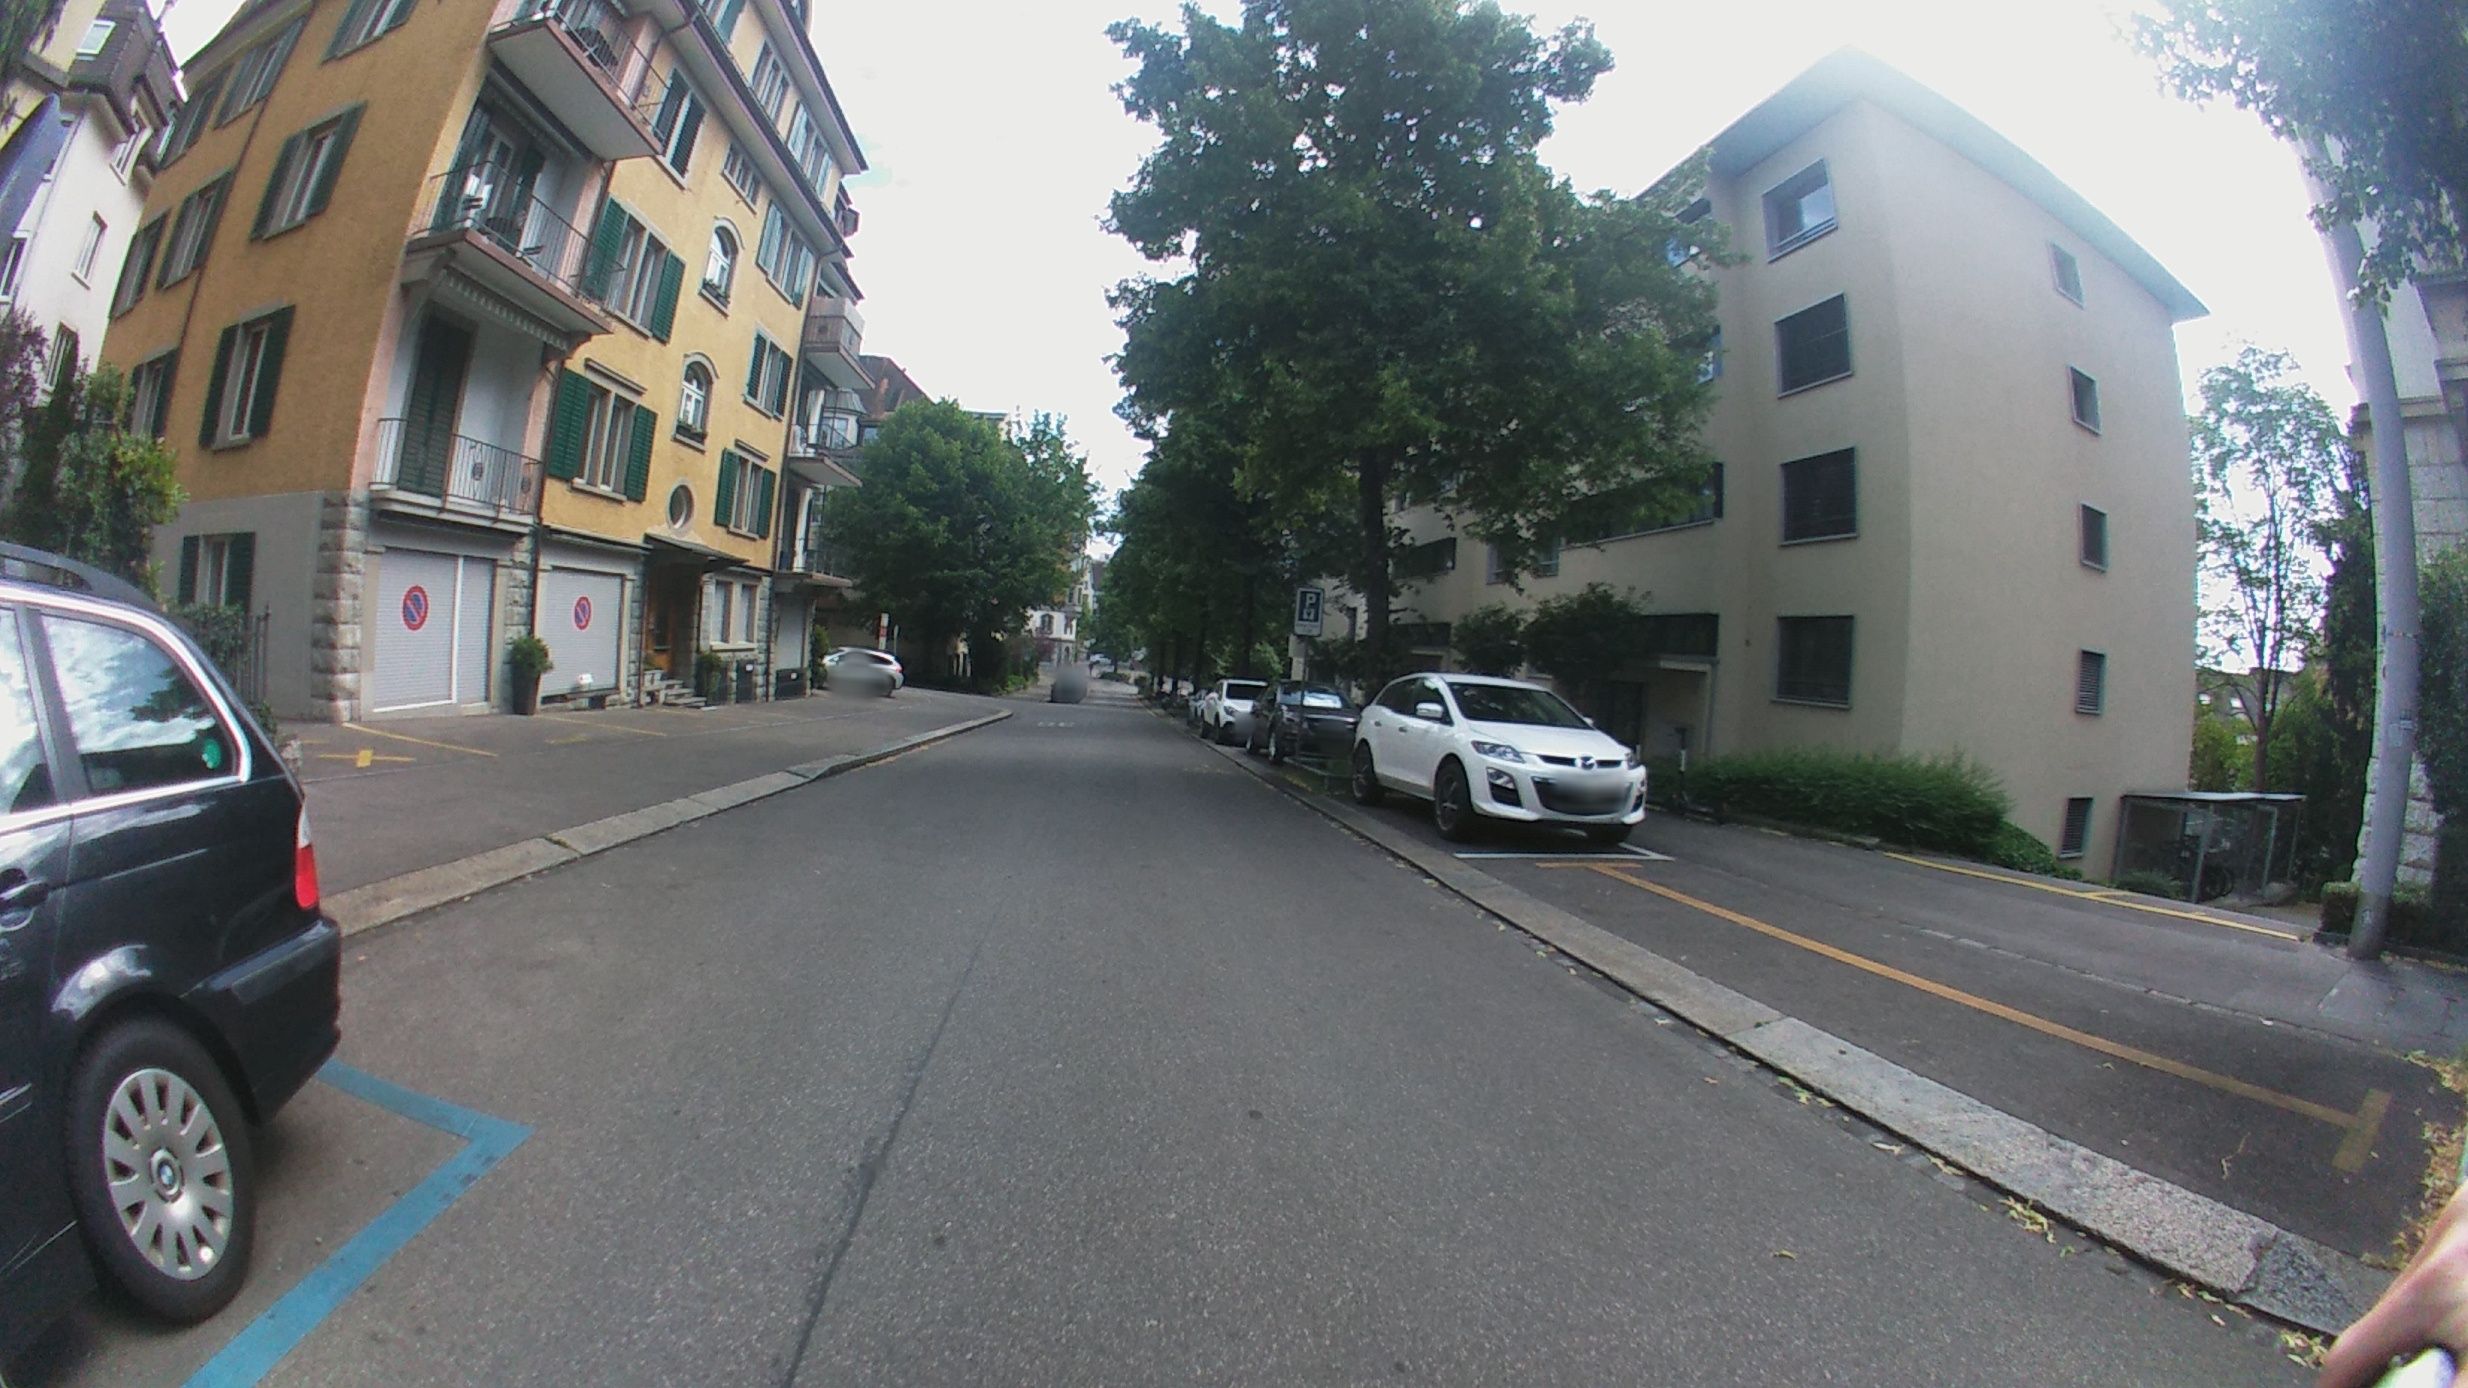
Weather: clear
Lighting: day
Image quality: good
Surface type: driving surface
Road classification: residential
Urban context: urban centre
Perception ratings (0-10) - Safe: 5.36, Lively: 8.71, Beautiful: 9.55, Boring: 0.84, Depressing: 2.11, Wealthy: 7.88